Question: I'd like to implement a sort of Factory Pattern for XAML. I created an app for WinRT where I defined two xaml style files. Basically, what I'd like to achieve (if possible) is to load one of the the two xaml file when the application starts.
in the solution explorer I have this:

contains the style files. So, based on an enumerator in my file
'''
public enum Style
{
Style_1,
Style_2
}
'''
if I choose I'd like to load the xaml file else at run-time.
Both the style files, have the same definition of Button style, TextBlock style, etc with different property values.
Here an example:
'''
<Style x:Key="Attribute_Label" TargetType="TextBlock">
<Setter Property="FontFamily" Value="Segoe UI" />
<Setter Property="Foreground" Value="#78CAB3" />
<Setter Property="FontSize" Value="15" />
<Setter Property="FontWeight" Value="Normal" />
</Style>
'''
'''
<Style x:Key="Attribute_Label" TargetType="TextBlock">
<Setter Property="FontFamily" Value="Arial" />
<Setter Property="Foreground" Value="#606060" />
<Setter Property="FontSize" Value="30" />
<Setter Property="FontWeight" Value="Normal" />
</Style>
'''
There is a way to achieve what I want to do ? Thank you in advance.
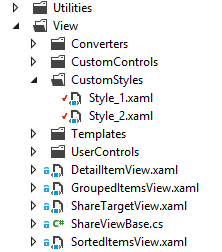
Answer: We end up to do something like this:
1. defining a ResourcesDictionary in App.xaml with all the CustomStyles
2. we make a server request that decides which custom style has to be loaded
3. using this piece of code Application.Current.Resources[CustomStyleVariable]; we load the whole style in a Style object.
We haven't found any better solution yet but, it seems to work.